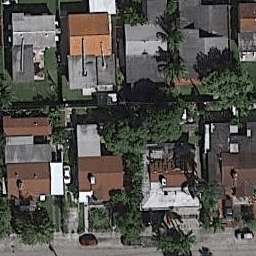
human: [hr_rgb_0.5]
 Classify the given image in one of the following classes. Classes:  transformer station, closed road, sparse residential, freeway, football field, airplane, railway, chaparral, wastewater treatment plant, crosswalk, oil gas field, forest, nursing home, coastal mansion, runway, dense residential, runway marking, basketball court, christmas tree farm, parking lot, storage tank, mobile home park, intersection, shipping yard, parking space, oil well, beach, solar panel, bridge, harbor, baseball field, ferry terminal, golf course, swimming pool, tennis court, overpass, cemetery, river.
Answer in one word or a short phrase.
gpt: dense residential